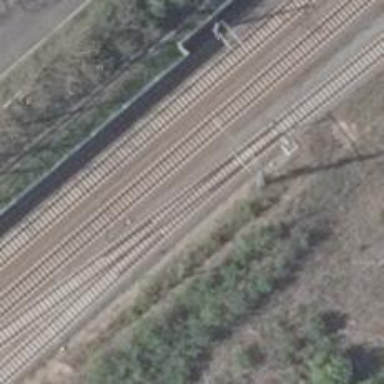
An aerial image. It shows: Railway switch.